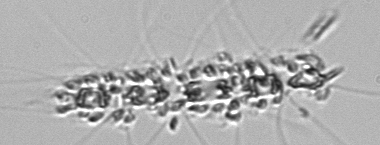
Label: Chaetoceros_didymus_TAG_external_flagellate